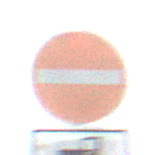
Verkehrszeichen: VerbotDerEinfahrt
Zusatzzeichen unten: MehrspurigeFahrzeugeFrei8
Umgebung: Outdoor, Nature
Tageszeit: Midday
Wetter: PartlyCloudy
Licht: Natural
Jahreszeit: NotSpecified
Kontrast: LowContrast